Question: I would like to change this code to display only "OK" and delete the cancel button.
'''
Object contestacion5 = JOptionPane.showInputDialog(null, "#5 Que describe mejor a la Nortena?", "Examen Tijuanas PR", //3
JOptionPane.DEFAULT_OPTION, null,
new Object[] {"Ensalada de espinacas, tomates, zetas, cebolla, tocineta, aguacate, queso de hoja y tiras de maiz crujientes en vinagreta de la casa.",
"Lechuga romana servida con tomate, cebolla, maiz, aguacate, queso de hoja y tiritas de maiz crujientes acompanado de su seleccion de filetes de pollo de res.",
"Ensalada vegetariana de nopales, tomates, cebolla, lechuga romana, queso de hoja, aguacate, y aderezo especial de la casa." }, null);
'''

Here it is the picture, I want it exactly as this but without the Cancel button, thanks!
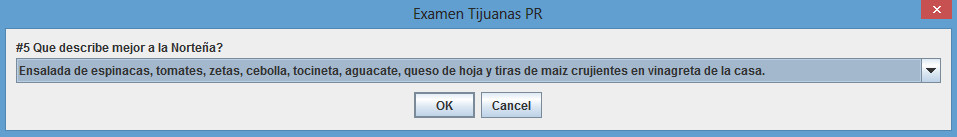
Answer: I did some experimenting. It's easy enough to use 'showInputDialog' to show the answers in a dropdown list (combobox) but it does not seem to be possible to remove the Cancel button.
Instead you can use 'showConfirmDialog', where the 'message' is not a simple String, but a visual panel containing: (1) a label for the question; (2) a combobox for the answers. I've wrapped this up into a method to make it easier to use:
'''
static int showQuestion(String dialogTitle, String question, String[] answers) {
JPanel panel = new JPanel(new BorderLayout());
panel.add(new JLabel(question), BorderLayout.NORTH);
JComboBox<String> comboBox = new JComboBox<>(answers);
panel.add(comboBox);
if (JOptionPane.CLOSED_OPTION == JOptionPane.showConfirmDialog(null, panel, dialogTitle, JOptionPane.DEFAULT_OPTION)) {
return -1;
}
return comboBox.getSelectedIndex();
}
'''
Example usage:
'''
int choice = showQuestion("Examen Tijuanas PR", "#5 Que describe mejor a la Nortena?", new String[] {
"Ensalada de espinacas, tomates, zetas, cebolla, tocineta, aguacate, queso de hoja y tiras de maiz crujientes en vinagreta de la casa.",
"Lechuga romana servida con tomate, cebolla, maiz, aguacate, queso de hoja y tiritas de maiz crujientes acompanado de su seleccion de filetes de pollo de res.",
"Ensalada vegetariana de nopales, tomates, cebolla, lechuga romana, queso de hoja, aguacate, y aderezo especial de la casa.",
});
System.out.println("User chose #" + choice);
'''
The 'showQuestion' method returns the 0-based index of the answer the user chose. The dialog has an 'OK' button but no 'Cancel' button; however, there's still a problem: the user can still close the dialog by clicking the 'X' of the dialog, or by right-clicking the titlebar and selecting 'Close' from the popup menu. That has the same effect as 'Cancel'. So, the code above checks for this, and returns '-1' if the user did not make a choice because they closed the dialog somehow without clicking 'OK'.
I can't see an easy way to remove the close button of the dialog. It would be annoying anyway, because it would prevent them from closing the program or cancelling the test. It's best to let the user close/cancel the dialog if they really want to, and handle that situation as appropriate.
Also, it might be more user-friendly to show the choices as radio buttons (these things: '(*) A', '( ) B', '( ) C') instead of a dropdown list. That way, the user can read all the choices at once without an extra click. Here's an alternative 'showQuestion' method which does that, if you want. (It calls the dialog in a loop just in case the user did not select any option before clicking 'OK'.)
'''
static int showQuestion(String dialogTitle, String question, String[] answers) {
Box box = new Box(BoxLayout.Y_AXIS);
box.add(new JLabel(question));
JRadioButton[] radioButtons = new JRadioButton[answers.length];
ButtonGroup buttonGroup = new ButtonGroup();
for (int i = 0; i < answers.length; i++) {
radioButtons[i] = new JRadioButton(answers[i]);
buttonGroup.add(radioButtons[i]);
box.add(radioButtons[i]);
}
for (;;) {
if (JOptionPane.CLOSED_OPTION == JOptionPane.showConfirmDialog(null, box, dialogTitle, JOptionPane.DEFAULT_OPTION)) {
return -1;
}
for (int i = 0; i < radioButtons.length; i++) {
if (radioButtons[i].isSelected()) return i;
}
}
}
'''
---
: To return the answer directly instead of an index into the array, make a few small changes to the function above:
1. return type String instead of int.
2. return null instead of -1 when the user cancelled it
3. return answers[comboBox.getSelectedIndex()] instead of just comboBox.getSelectedIndex()
So it becomes:
'''
static String showQuestion(String dialogTitle, String question, String[] answers) {
JPanel panel = new JPanel(new BorderLayout());
panel.add(new JLabel(question), BorderLayout.NORTH);
JComboBox<String> comboBox = new JComboBox<>(answers);
panel.add(comboBox);
if (JOptionPane.CLOSED_OPTION == JOptionPane.showConfirmDialog(null, panel, dialogTitle, JOptionPane.DEFAULT_OPTION)) {
return null;
}
return answers[comboBox.getSelectedIndex()];
}
'''
Then, the equivalent of the original snippet is:
'''
Object contestacion5 = showQuestion("Examen Tijuanas PR", "#5 Que describe mejor a la Nortena?", new String[] {
"Ensalada de espinacas, tomates, zetas, cebolla, tocineta, aguacate, queso de hoja y tiras de maiz crujientes en vinagreta de la casa.",
"Lechuga romana servida con tomate, cebolla, maiz, aguacate, queso de hoja y tiritas de maiz crujientes acompanado de su seleccion de filetes de pollo de res.",
"Ensalada vegetariana de nopales, tomates, cebolla, lechuga romana, queso de hoja, aguacate, y aderezo especial de la casa.",
});
'''